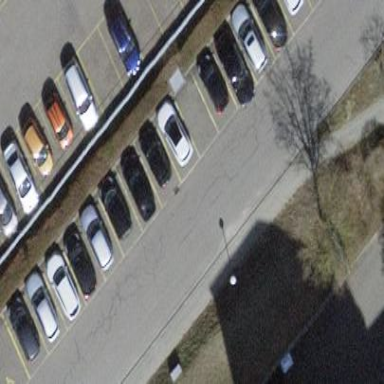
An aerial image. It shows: Street side parking area.